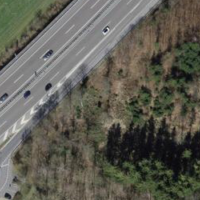
EUNIS habitat code: 44
Species observed at this site:
Melittis melissophyllum